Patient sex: M
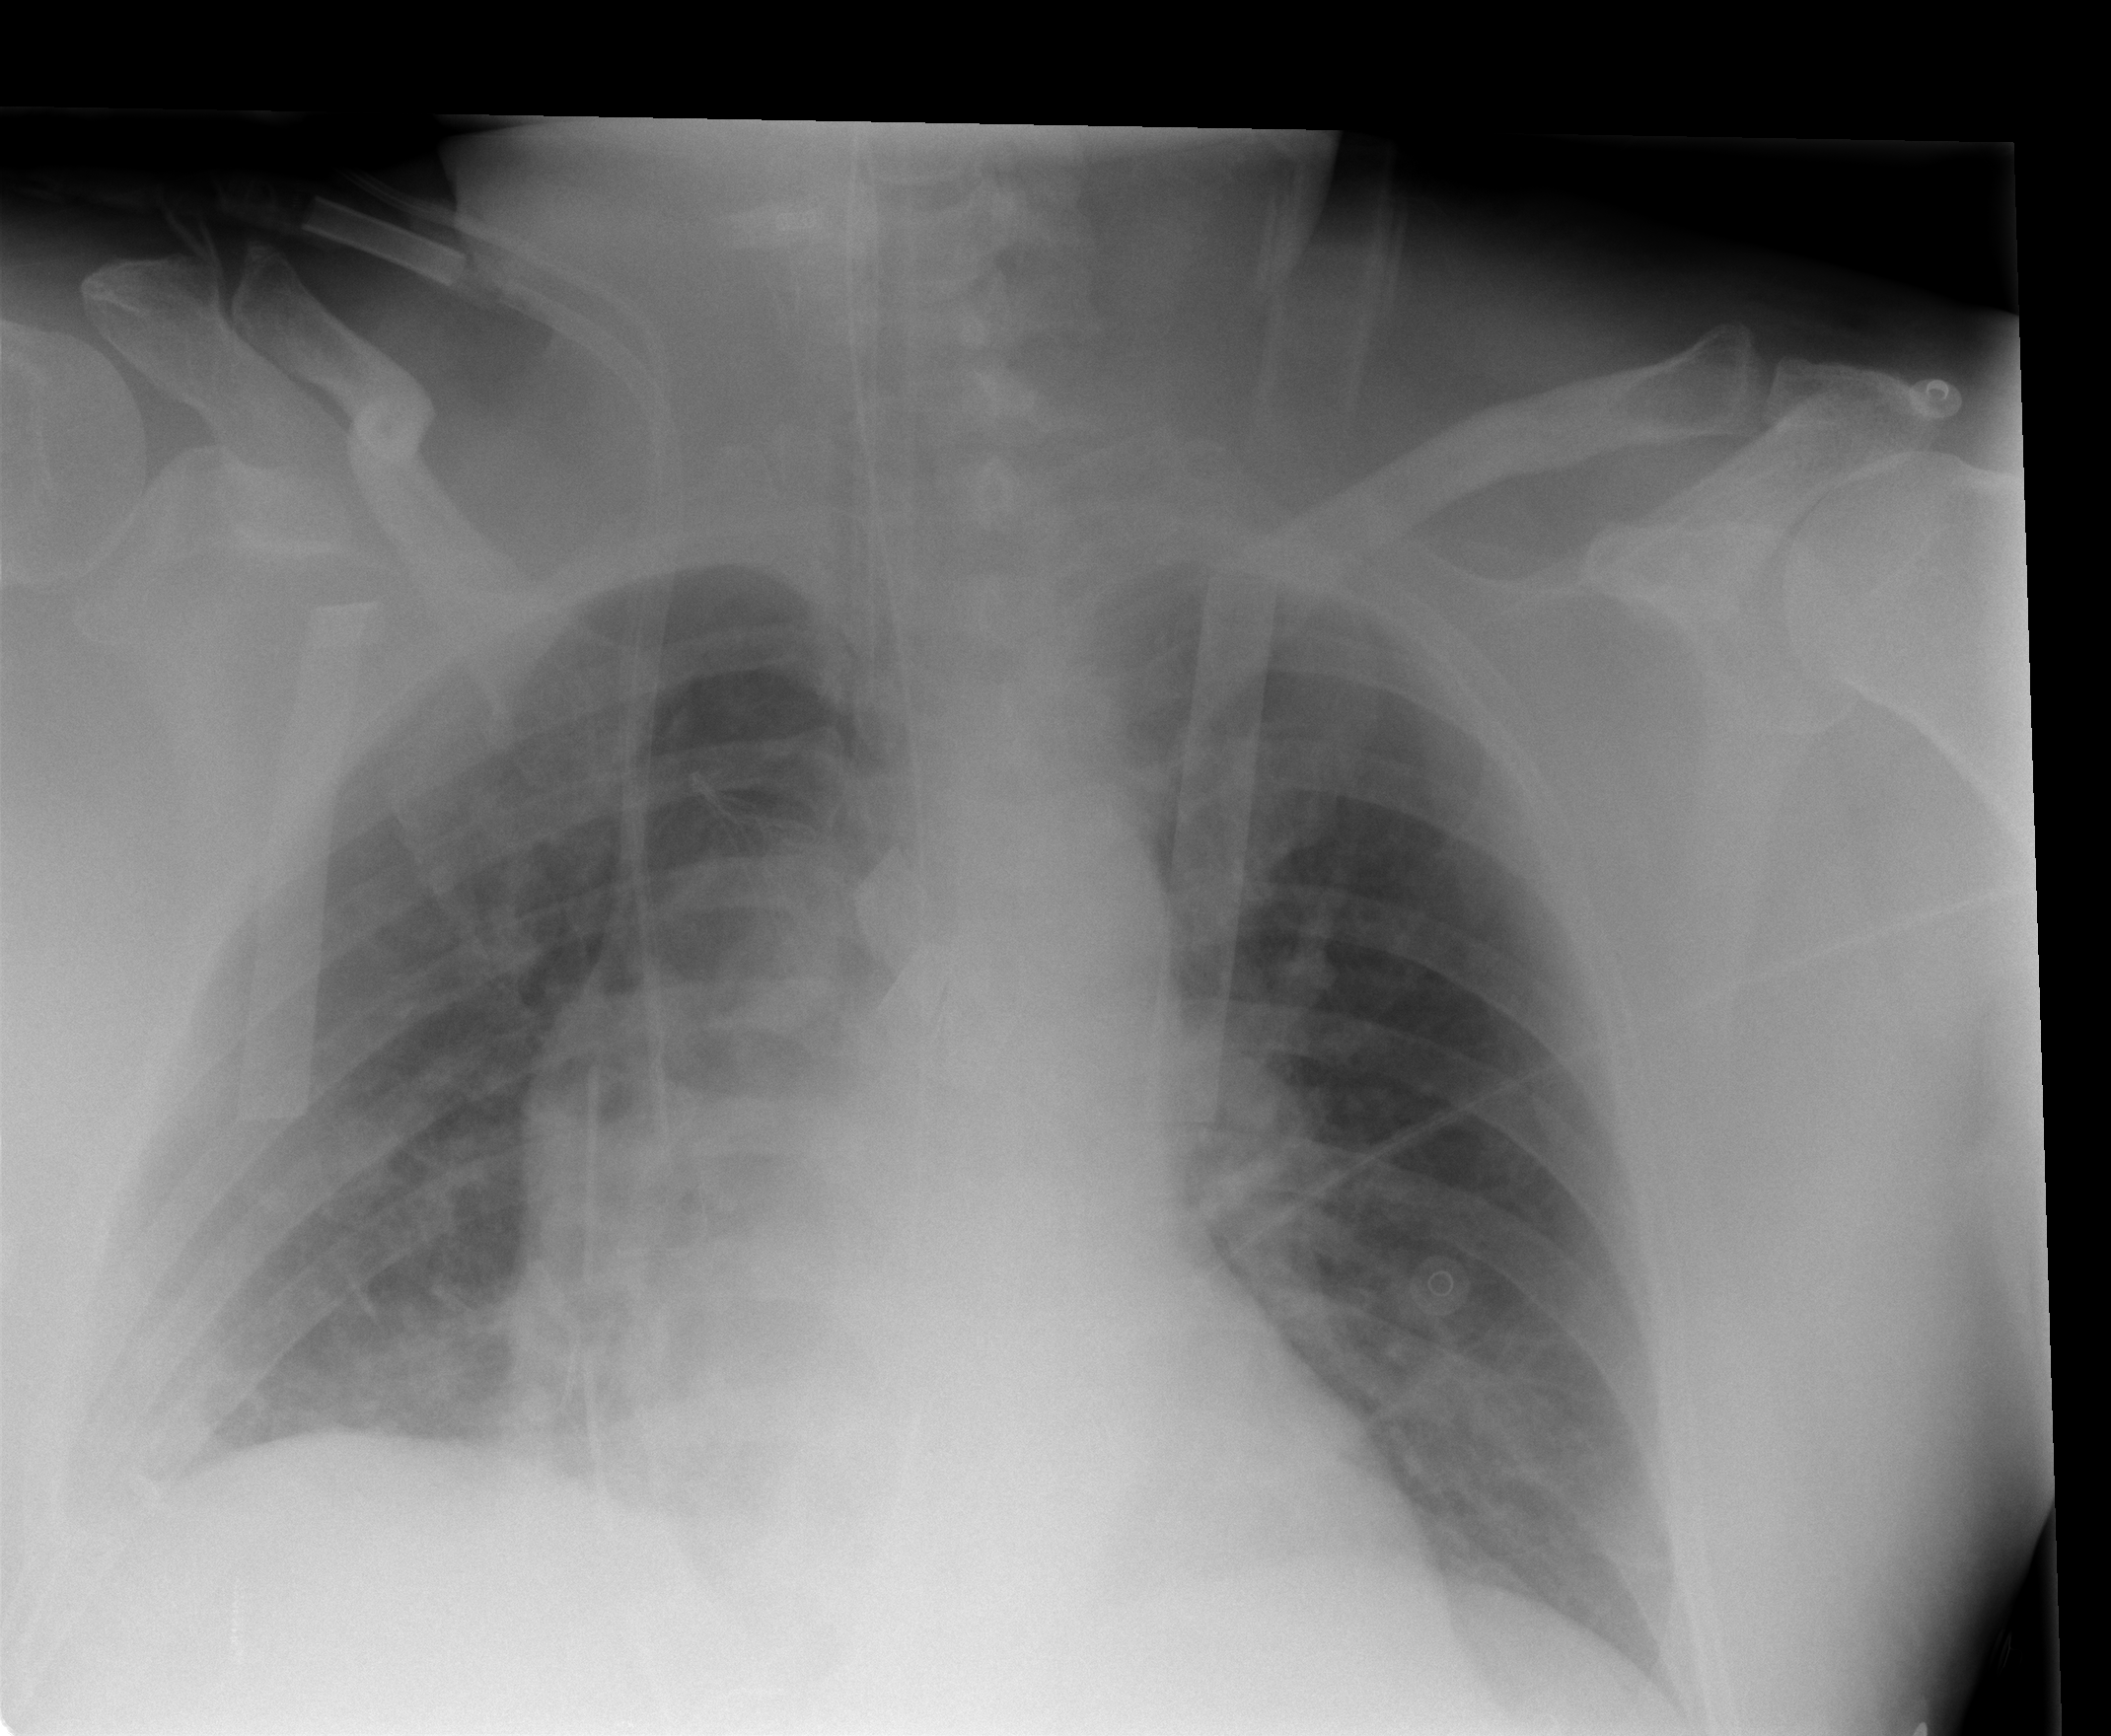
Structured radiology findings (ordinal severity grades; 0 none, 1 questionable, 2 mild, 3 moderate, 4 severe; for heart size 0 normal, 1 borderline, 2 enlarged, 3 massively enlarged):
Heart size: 1
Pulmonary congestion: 0
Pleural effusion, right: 1
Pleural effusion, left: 0
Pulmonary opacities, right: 0
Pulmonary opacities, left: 0
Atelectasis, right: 2
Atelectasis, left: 0